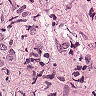
Metastatic tissue present: yes